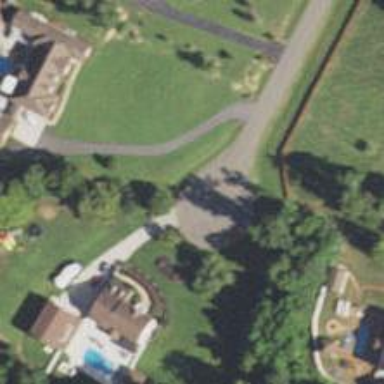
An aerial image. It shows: Driveway leading to service road.